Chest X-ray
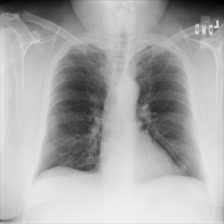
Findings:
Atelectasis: negative
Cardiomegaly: negative
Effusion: negative
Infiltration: negative
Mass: negative
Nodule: negative
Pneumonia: negative
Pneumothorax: negative
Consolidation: negative
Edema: negative
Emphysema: negative
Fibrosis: negative
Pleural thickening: negative
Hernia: negative